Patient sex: M
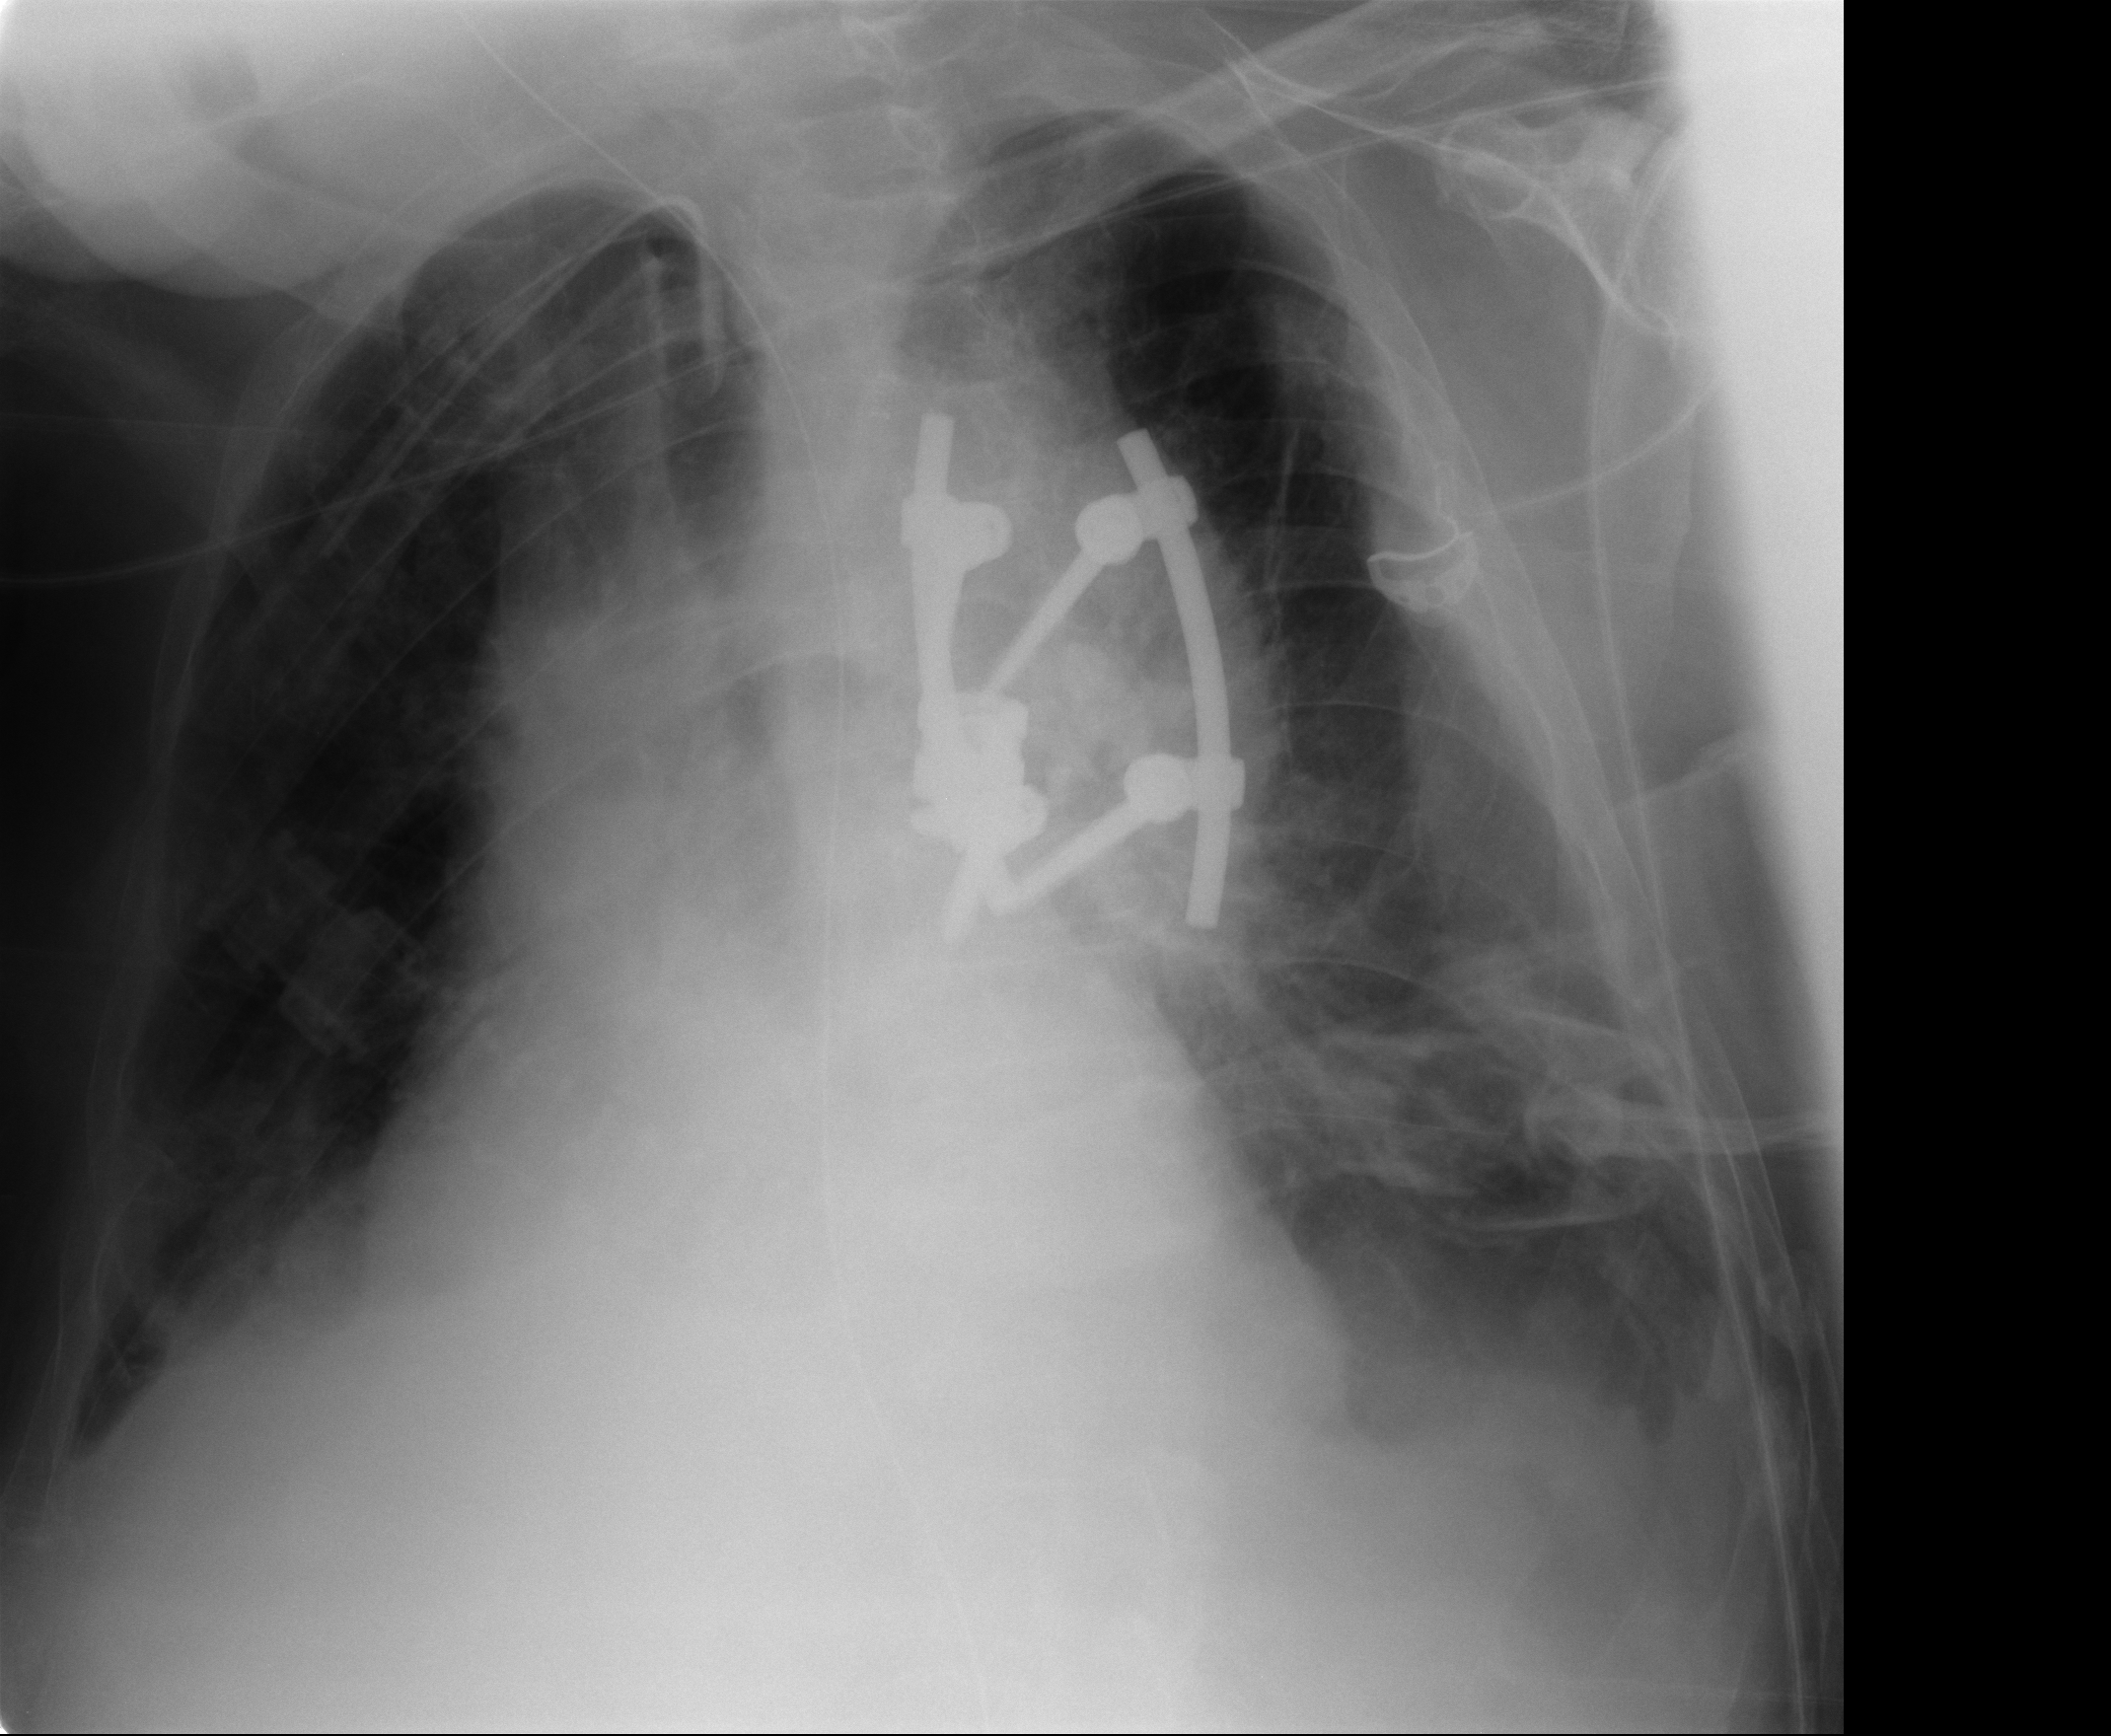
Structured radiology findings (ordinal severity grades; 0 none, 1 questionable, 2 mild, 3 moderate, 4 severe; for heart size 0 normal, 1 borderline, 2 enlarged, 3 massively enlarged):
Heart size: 2
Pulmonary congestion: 2
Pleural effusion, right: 1
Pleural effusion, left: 2
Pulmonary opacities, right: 1
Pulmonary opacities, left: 1
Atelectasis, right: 2
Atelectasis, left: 2